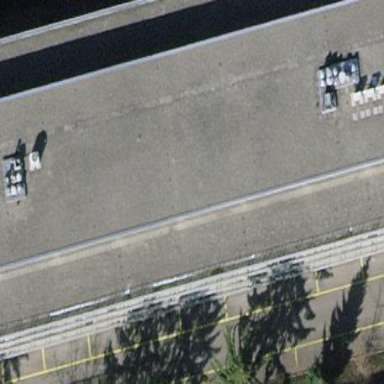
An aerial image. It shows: View of roof of building.